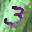
Label: 3